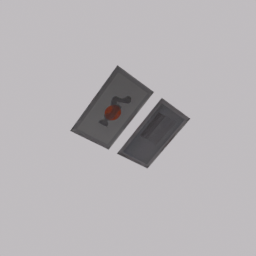
Label: decoration